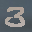
Label: 3